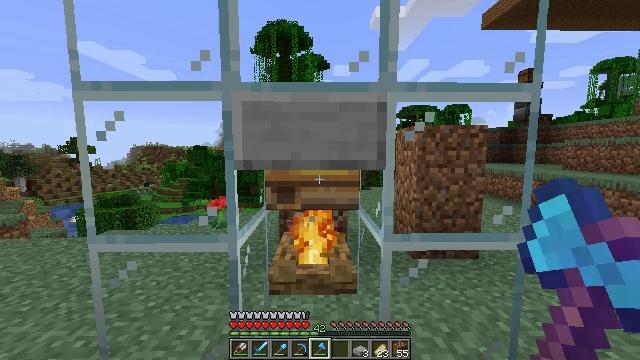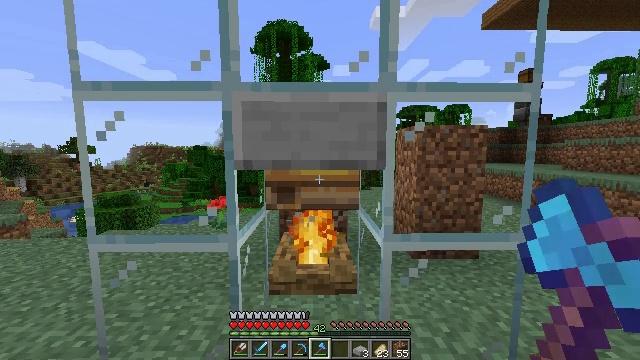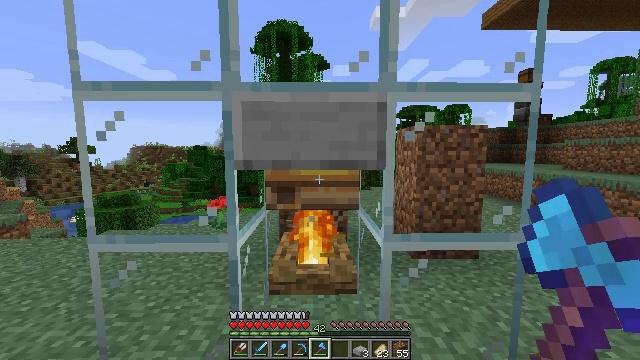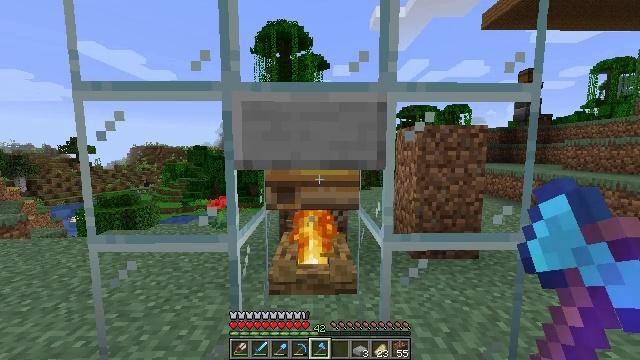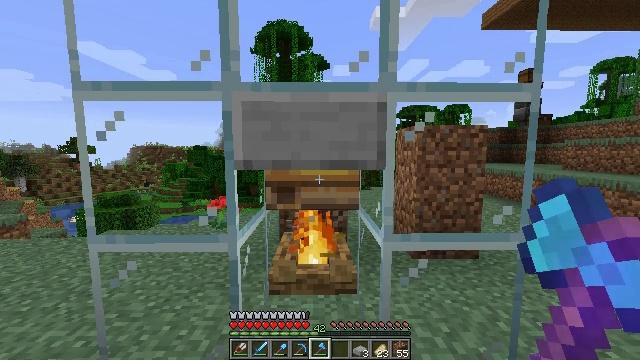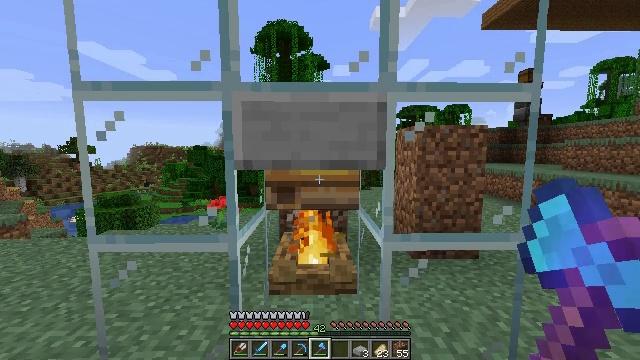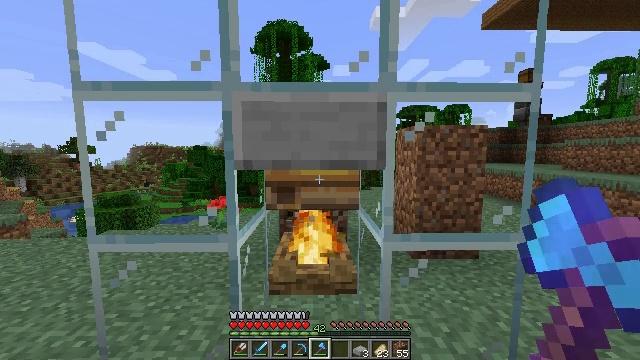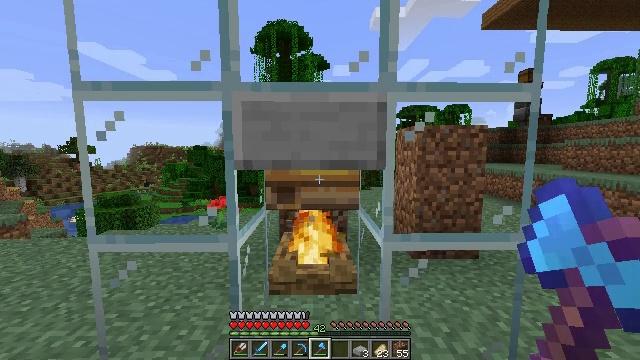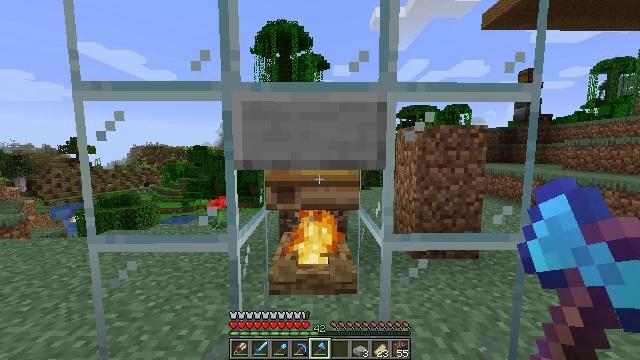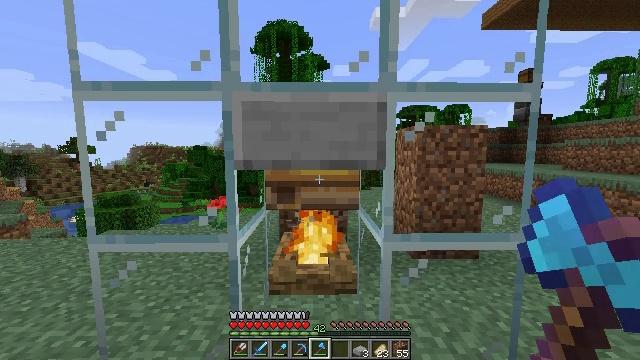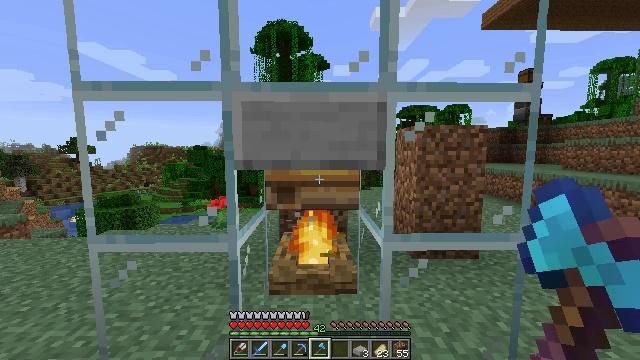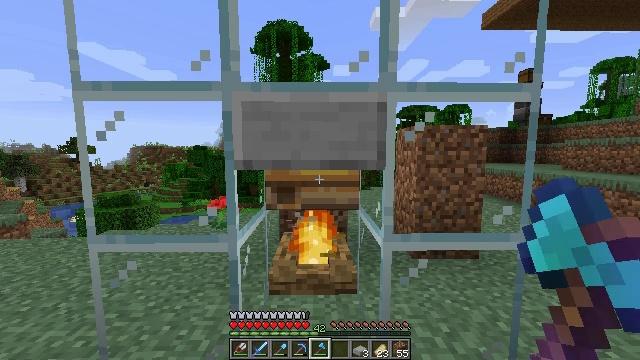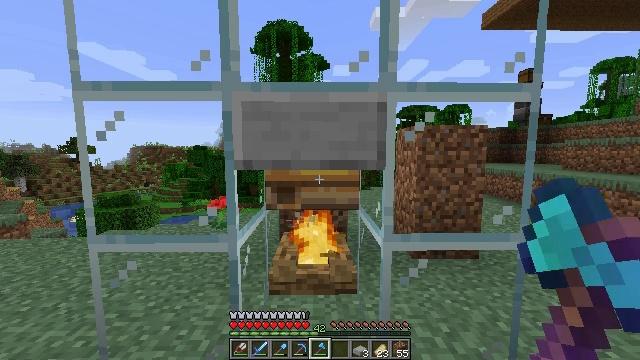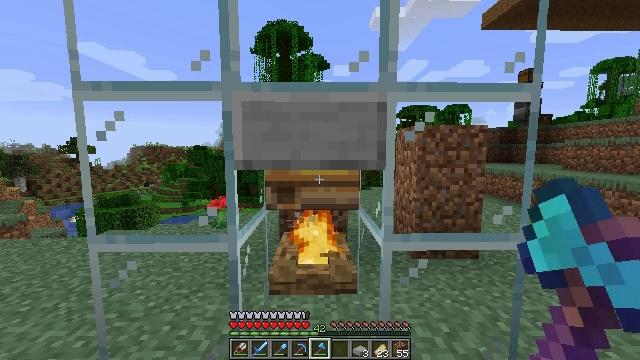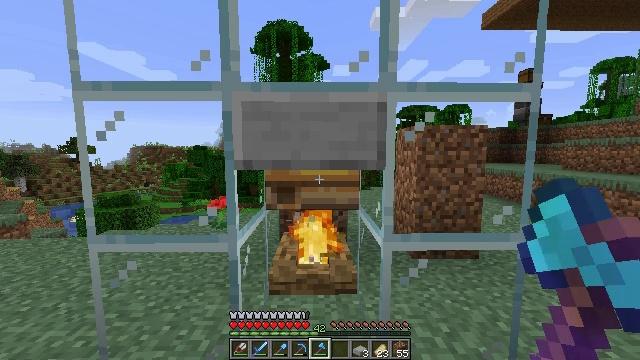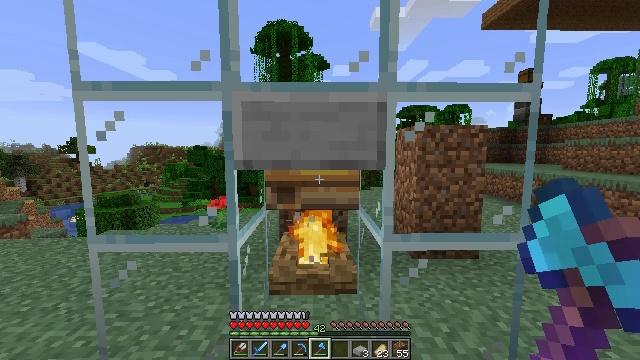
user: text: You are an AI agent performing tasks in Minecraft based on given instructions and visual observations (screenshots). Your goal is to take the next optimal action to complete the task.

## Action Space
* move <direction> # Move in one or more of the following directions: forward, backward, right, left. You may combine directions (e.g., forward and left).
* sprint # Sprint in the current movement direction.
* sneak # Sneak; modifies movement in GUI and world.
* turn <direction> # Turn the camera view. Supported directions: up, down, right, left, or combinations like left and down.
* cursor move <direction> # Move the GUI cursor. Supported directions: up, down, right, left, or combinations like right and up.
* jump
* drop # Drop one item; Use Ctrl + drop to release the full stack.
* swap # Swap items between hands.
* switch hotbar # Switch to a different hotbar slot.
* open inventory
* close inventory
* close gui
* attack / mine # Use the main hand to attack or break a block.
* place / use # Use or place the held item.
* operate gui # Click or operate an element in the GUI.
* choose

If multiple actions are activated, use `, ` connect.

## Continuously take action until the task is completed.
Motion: motion action
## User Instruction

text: Break the bee nest from a tree.
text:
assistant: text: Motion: no_op
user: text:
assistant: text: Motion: no_op
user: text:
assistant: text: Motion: no_op
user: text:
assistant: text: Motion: no_op
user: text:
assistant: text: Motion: no_op
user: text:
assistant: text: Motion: no_op
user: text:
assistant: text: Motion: no_op
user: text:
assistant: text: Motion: no_op
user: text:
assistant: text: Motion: no_op
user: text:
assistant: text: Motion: no_op
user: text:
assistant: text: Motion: no_op
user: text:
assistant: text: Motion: no_op
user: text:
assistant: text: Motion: no_op
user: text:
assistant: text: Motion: no_op
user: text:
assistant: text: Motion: no_op
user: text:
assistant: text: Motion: no_op
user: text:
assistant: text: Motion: no_op
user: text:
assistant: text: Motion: no_op
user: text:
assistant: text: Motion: no_op
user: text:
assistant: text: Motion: no_op
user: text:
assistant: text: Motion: no_op
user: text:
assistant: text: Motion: no_op
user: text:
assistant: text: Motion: no_op
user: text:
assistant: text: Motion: no_op
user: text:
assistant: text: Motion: no_op
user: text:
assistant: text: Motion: no_op
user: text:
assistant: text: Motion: no_op
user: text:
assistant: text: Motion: no_op
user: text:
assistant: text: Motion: no_op
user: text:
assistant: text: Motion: no_op